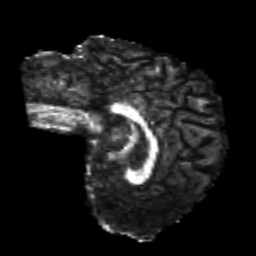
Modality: FA
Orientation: sagittal
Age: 19
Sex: male
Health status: healthy
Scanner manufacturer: philips
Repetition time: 7.386 s
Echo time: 0.08599 s